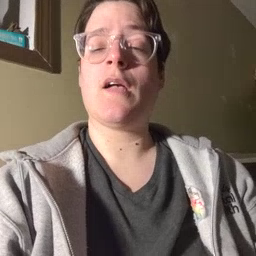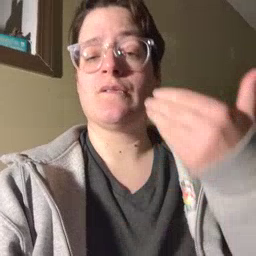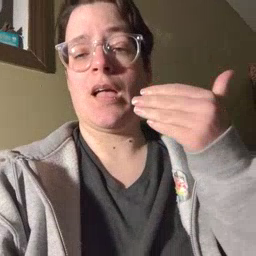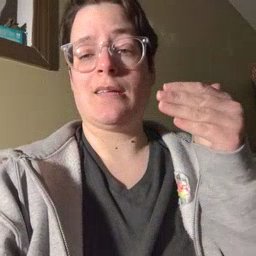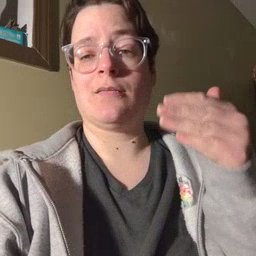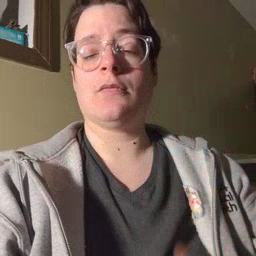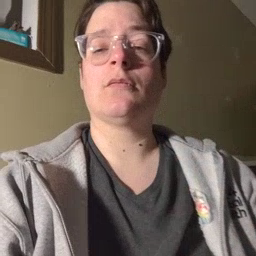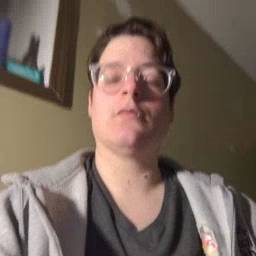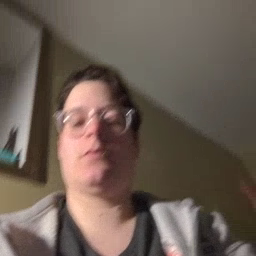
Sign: flag